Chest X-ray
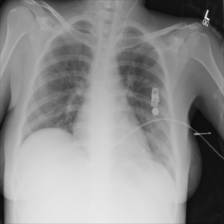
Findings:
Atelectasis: negative
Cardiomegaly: negative
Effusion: negative
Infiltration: negative
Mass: negative
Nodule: negative
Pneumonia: negative
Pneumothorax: negative
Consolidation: negative
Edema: negative
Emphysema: negative
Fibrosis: negative
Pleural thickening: negative
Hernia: negative